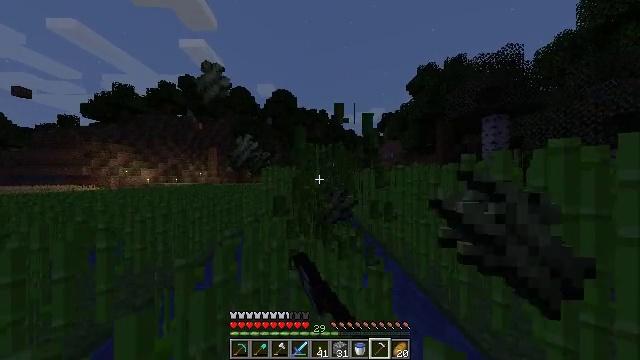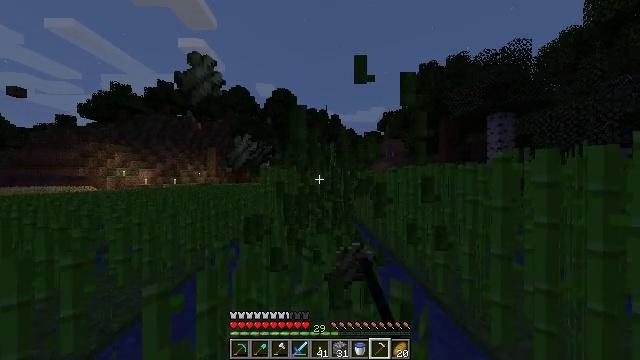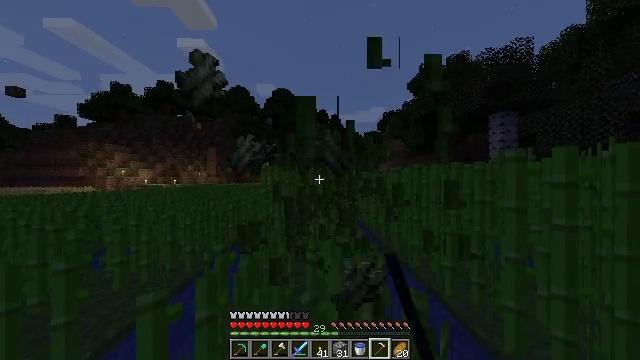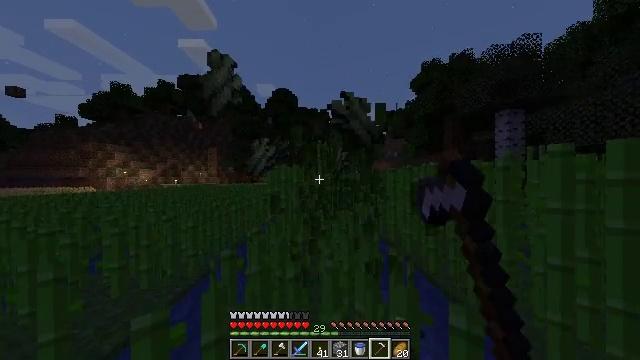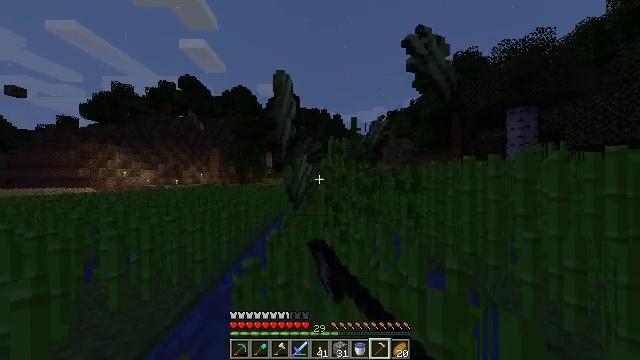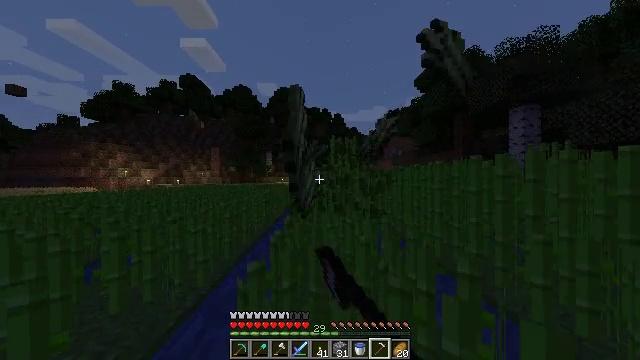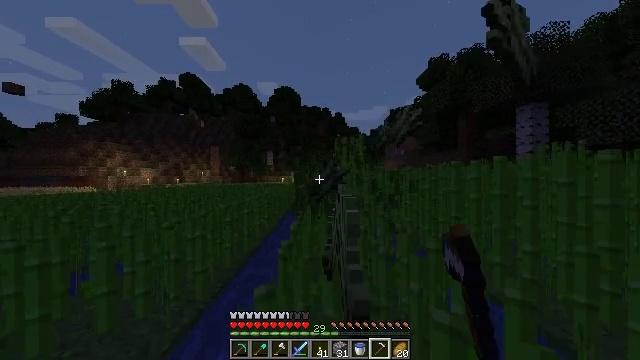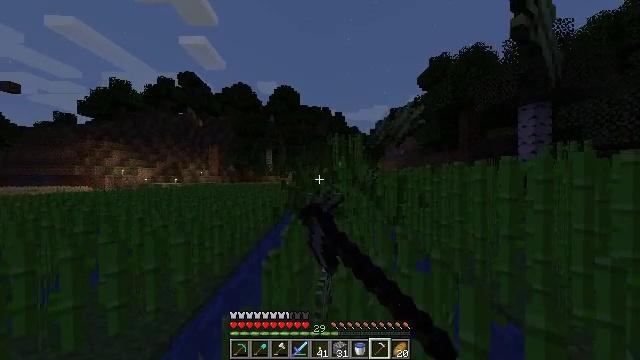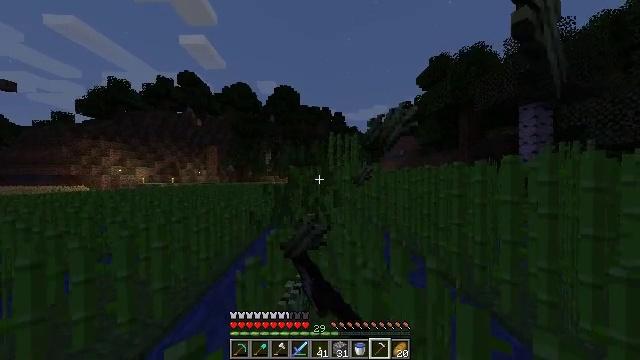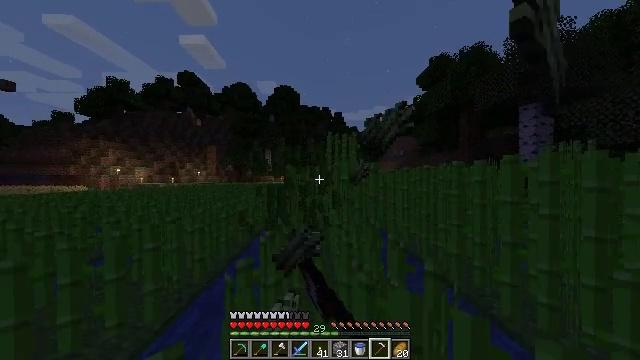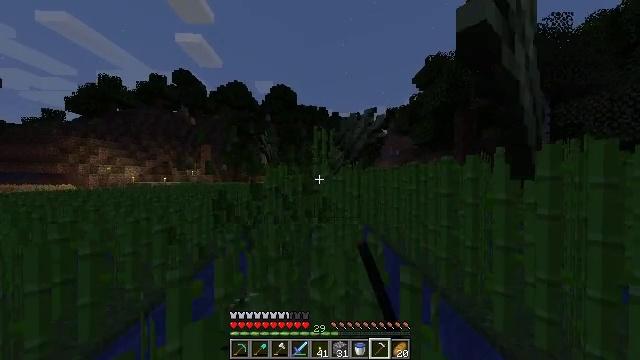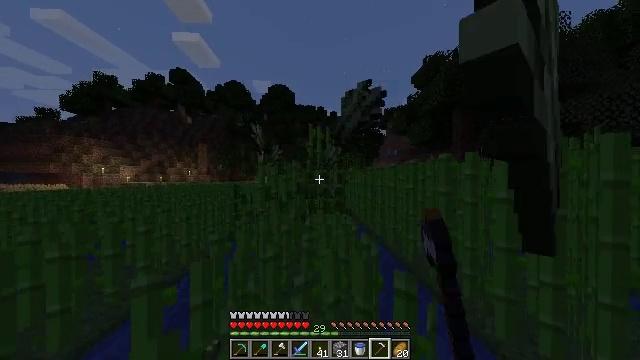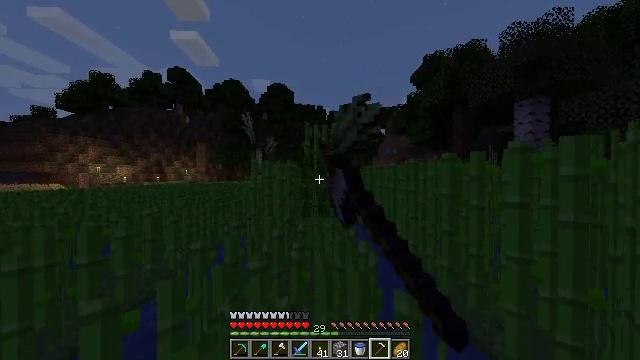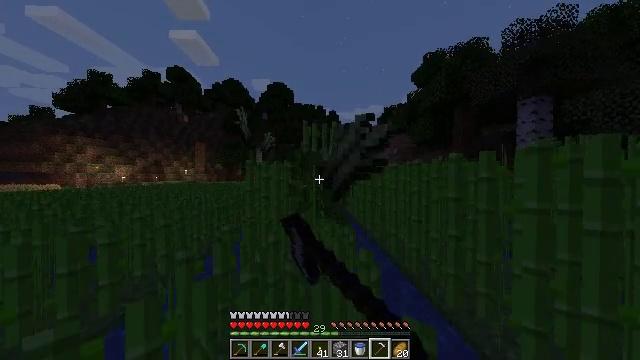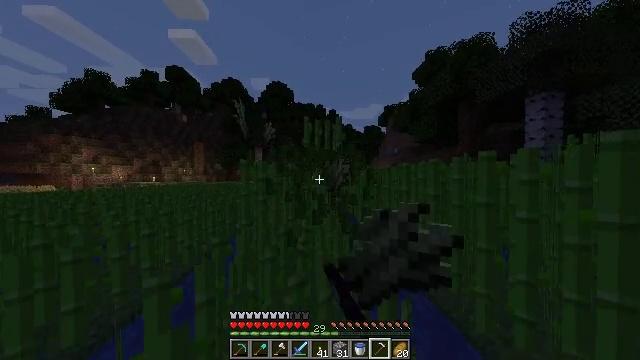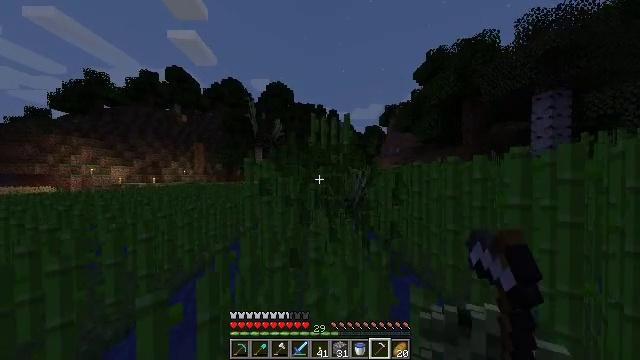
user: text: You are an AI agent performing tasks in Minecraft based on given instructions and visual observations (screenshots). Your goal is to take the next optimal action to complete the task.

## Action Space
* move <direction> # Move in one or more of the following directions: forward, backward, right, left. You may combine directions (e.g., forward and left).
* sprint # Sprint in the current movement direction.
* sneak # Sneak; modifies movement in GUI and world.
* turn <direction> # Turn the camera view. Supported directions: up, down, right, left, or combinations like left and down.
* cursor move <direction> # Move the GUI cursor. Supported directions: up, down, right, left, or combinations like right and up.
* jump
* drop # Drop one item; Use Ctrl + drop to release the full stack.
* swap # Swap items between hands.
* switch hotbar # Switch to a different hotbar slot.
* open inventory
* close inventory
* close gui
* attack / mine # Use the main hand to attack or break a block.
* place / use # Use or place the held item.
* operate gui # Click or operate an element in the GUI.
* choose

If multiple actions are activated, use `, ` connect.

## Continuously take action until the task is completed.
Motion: motion action
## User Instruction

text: Collect sugar cane near water sources.
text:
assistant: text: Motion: move forward and move left, sprint, attack / mine
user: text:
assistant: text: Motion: move forward and move left, sprint, attack / mine
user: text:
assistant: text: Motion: move forward and move left, sprint, attack / mine
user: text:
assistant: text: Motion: move forward and move left, sprint, attack / mine
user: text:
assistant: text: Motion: move forward and move left, sprint, attack / mine
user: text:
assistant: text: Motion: move forward and move right, sprint, attack / mine
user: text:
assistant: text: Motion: move forward and move right, sprint, attack / mine
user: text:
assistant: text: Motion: move forward and move right, sprint, attack / mine
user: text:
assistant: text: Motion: move forward and move right, sprint, attack / mine
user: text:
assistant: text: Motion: move forward and move right, sprint, attack / mine
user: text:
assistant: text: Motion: move forward, sprint, attack / mine
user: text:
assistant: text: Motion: move forward, sprint, attack / mine
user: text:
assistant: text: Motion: move forward, sprint, attack / mine
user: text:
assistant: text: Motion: move forward and move left, sprint, attack / mine
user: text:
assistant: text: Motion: move forward and move left, sprint, attack / mine
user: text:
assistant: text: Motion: move forward and move left, sprint, attack / mine
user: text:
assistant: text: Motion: move forward and move left, sprint, attack / mine
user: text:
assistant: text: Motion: move forward and move left, sprint, attack / mine
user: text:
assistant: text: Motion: move forward and move left, sprint, attack / mine
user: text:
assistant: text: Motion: move forward, sprint, attack / mine
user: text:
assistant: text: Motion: move forward and move right, sprint, attack / mine
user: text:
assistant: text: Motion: move forward and move right, sprint, attack / mine
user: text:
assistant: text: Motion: move forward and move right, sprint, attack / mine
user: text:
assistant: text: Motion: move forward and move right, sprint, attack / mine
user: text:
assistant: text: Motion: move forward, sprint, attack / mine
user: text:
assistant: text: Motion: move forward, sprint, attack / mine
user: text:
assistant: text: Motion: move forward, sprint, attack / mine
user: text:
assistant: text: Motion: move forward, sprint, attack / mine
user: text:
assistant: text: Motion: move forward, sprint, attack / mine
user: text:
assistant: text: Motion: move forward, attack / mine